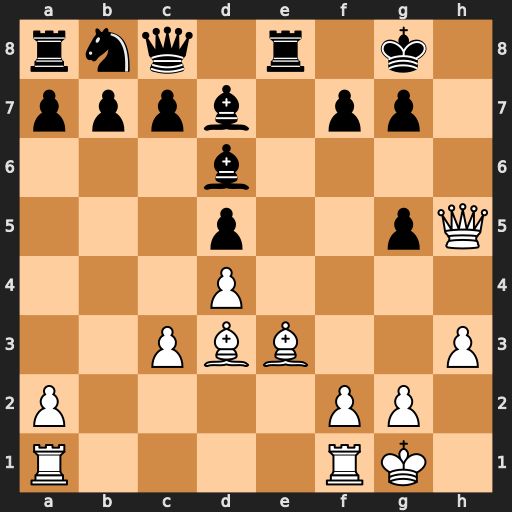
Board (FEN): rnq1r1k1/pppb1pp1/3b4/3p2pQ/3P4/2PBB2P/P4PP1/R4RK1
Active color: w
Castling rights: -
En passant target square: -
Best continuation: Qh7+ Kf8 Qh8+ Ke7 Bxg5+